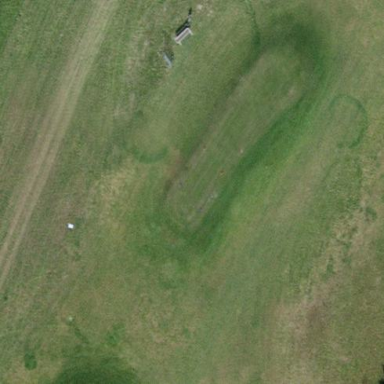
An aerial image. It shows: Golf tee.